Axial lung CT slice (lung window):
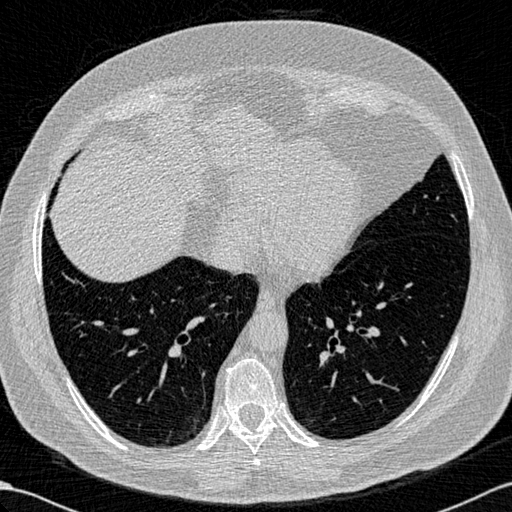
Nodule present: no